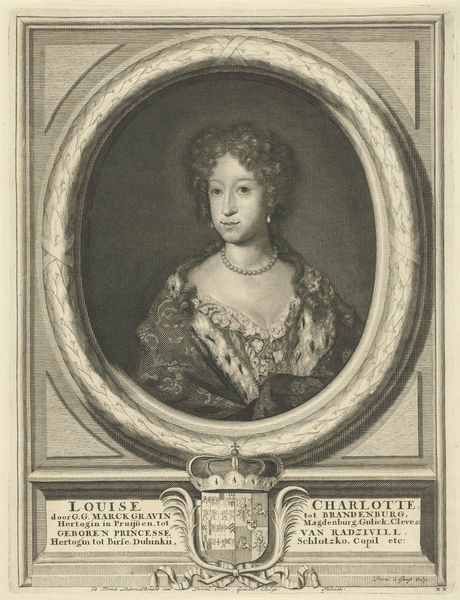
Titel: Portret van Ludwika Karolina Radziwill
Künstler: Pieter van Gunst
Standort: Amsterdam
Institution: Rijksmuseum
Schlagwörter: crown, fancy, white, black, collar, dress, face, female, hair, lady, nose, portrait, woman, picture, wood, frau, eyes, noble, ribbon, black and white, frame, french, necklace, door, design, square, english, coat of arms, crest, circle, mark, earrings, shield, pearl, pearls, rich, round, border, text, princess, queen, fan, cirlce, brust, center, upper class, aristocrat, tafel, earings, label, louise, charlotte, g.g marck gavin, gavin, louise charlotte, mark gravin, sche, warz weiss